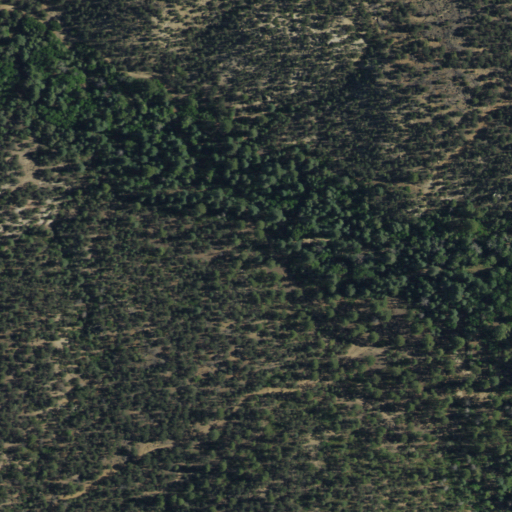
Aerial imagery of valley in New Mexico named Piedra Lumbre Canyon containing evergreen forest and shrub